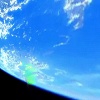
Label: water